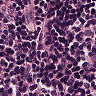
Metastatic tissue present: no